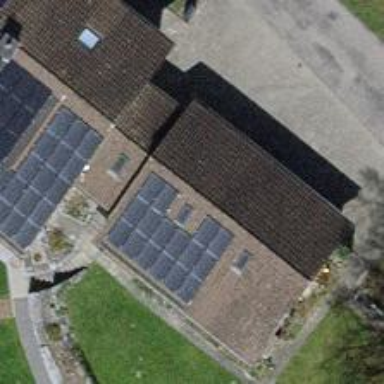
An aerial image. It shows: Solar photovoltaic panel generator.